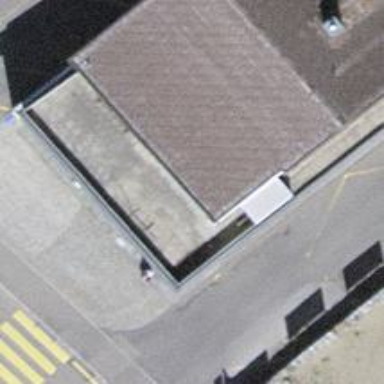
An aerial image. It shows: Toilets.